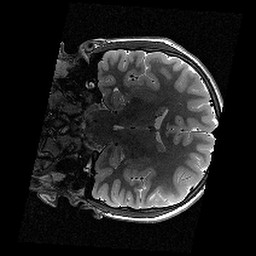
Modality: T2w
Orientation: coronal
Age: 13
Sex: female
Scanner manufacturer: siemens
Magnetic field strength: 3 T
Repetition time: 9.23 s
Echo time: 0.067 s